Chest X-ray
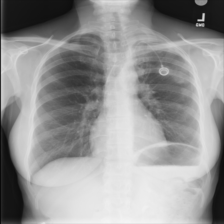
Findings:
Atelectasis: negative
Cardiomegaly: negative
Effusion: negative
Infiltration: negative
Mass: negative
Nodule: negative
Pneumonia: negative
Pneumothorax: negative
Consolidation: negative
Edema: negative
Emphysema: negative
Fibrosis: negative
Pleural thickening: negative
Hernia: negative